Interaction volume radius: 10 \u00c5
Interaction volume height: 15 \u00c5
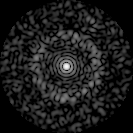
Disorder parameter: 0.8156